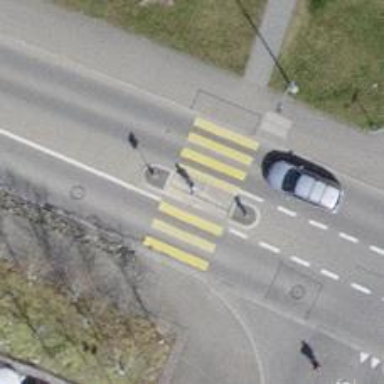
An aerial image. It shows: Uncontrolled zebra crossing with pedestrian island.